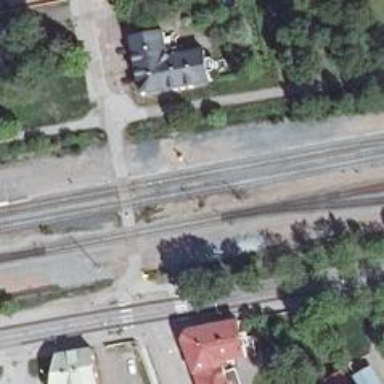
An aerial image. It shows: Railway signal.